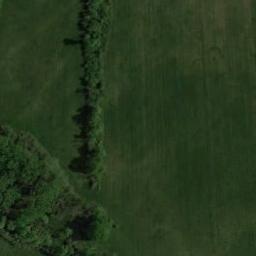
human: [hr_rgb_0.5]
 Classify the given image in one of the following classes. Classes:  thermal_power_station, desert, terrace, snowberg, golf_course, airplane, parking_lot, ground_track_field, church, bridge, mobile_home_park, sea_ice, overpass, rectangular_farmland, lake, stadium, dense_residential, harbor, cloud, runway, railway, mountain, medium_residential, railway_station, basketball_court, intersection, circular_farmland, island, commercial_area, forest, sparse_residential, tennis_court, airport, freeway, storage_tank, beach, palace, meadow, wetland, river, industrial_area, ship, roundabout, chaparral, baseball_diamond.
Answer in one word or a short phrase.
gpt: meadow